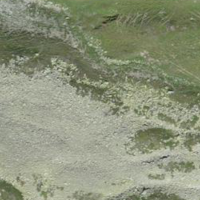
EUNIS habitat code: 31
Species observed at this site:
Anthus spinoletta